Question: How many ricochets will a ball launched from (1.0, 1.0) at 80° need to hit the target at (9.0, 9.0)? The ball reflects perfectly off the arena walls and mirror-obstacles.
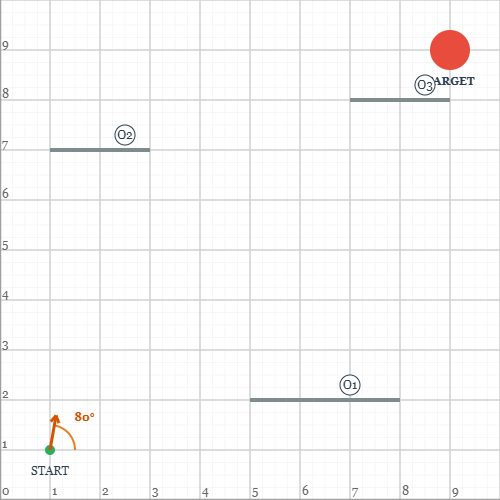
Answer: 8